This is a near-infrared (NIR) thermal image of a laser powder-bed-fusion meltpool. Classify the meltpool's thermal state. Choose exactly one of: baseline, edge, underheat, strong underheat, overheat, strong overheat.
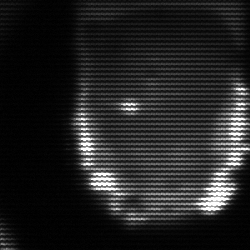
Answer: baseline